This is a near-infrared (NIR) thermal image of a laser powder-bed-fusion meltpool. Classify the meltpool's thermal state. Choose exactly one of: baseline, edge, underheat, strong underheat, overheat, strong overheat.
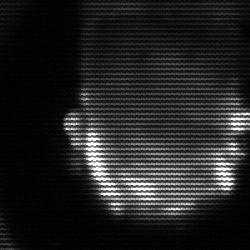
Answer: baseline